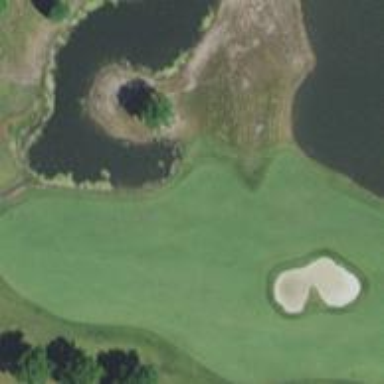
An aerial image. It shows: Golf course feature - pond classified as lateral water hazard.